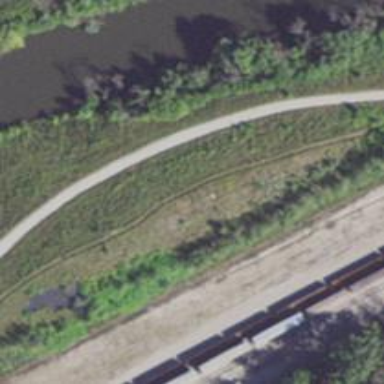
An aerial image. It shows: Asphalt path parallel to abandoned railway.